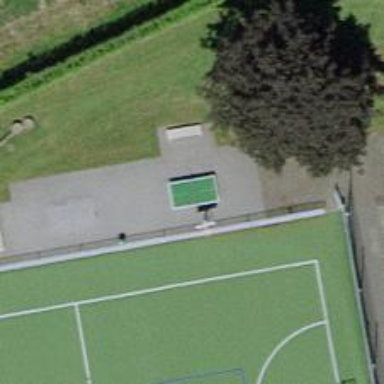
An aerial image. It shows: Pitch for leisure activities.